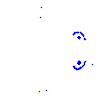
Particle: electron